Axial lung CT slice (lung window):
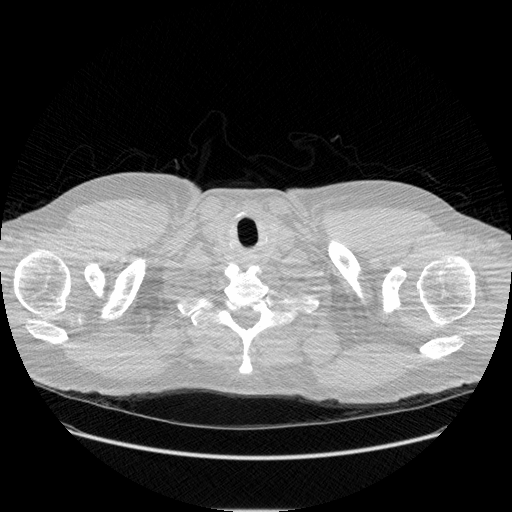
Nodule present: no